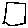
Label: square